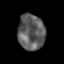
Tissue: prostate
Cell type: T cells
Senescence score: 0.3438
Nuclear area (px): 943
Mean DAPI intensity: 92.682